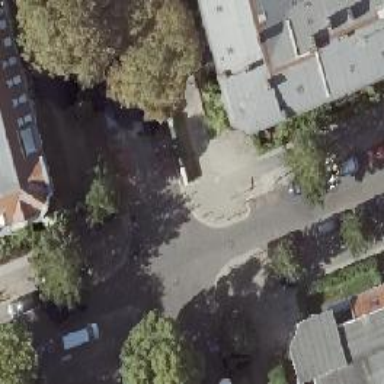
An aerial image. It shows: Residential road with asphalt surface. There are parallel on-street parking lanes on both sides.